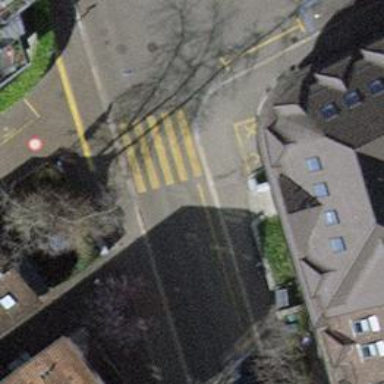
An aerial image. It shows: Zebra crossing on footway.